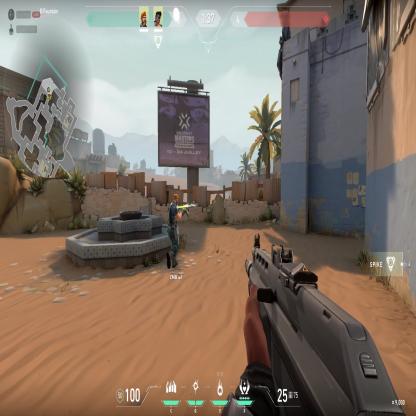
Label: teammate